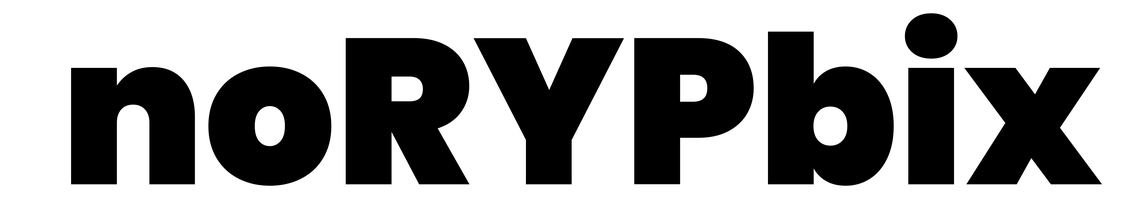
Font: Poppins-Black